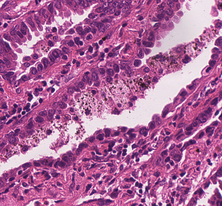
Tumor epithelial tissue: yes
Tumor-associated stroma tissue: yes
Normal tissue: no